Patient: sex F, age 62
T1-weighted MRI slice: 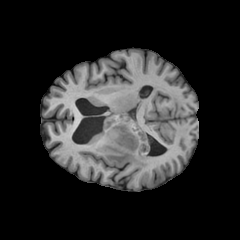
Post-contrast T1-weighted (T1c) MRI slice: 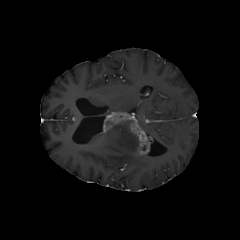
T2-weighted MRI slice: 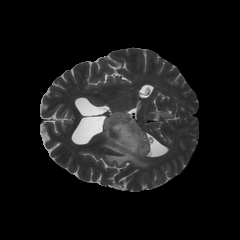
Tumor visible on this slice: yes
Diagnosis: Glioblastoma, IDH-wildtype
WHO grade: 4